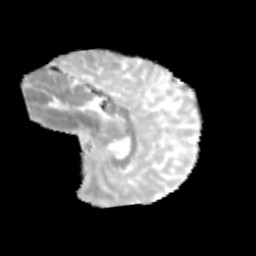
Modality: MD
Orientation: sagittal
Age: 13
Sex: male
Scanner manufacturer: siemens
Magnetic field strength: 3 T
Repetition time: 3.8 s
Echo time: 0.07 s